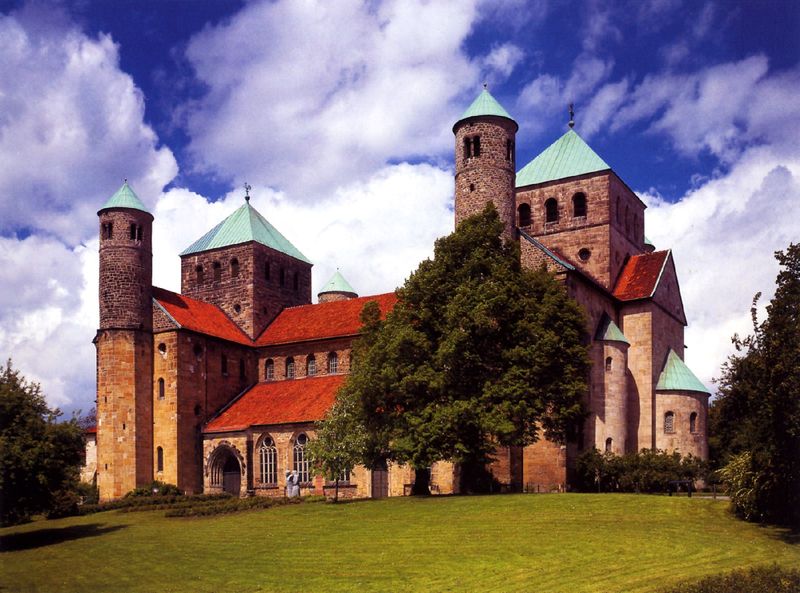
Titel: St. Michael zu Hildesheim
Standort: Hildesheim, St. Michael (EU - D - Nds)
Schlagwörter: baum, blau, himmel, wolken, bäume, fenster, tür, dach, gras, rot, schloss, wiese, wolke, leute, alt, stein, kirche, rund, turm, turmspitze, dächer, foto, burg, türme, kupfer, hauptschiff, mittelalter, romanik, hahn, schindeln, romanisch, kapellen, seitenschiffe, kupferdach, tübingen, romaik, rimanik